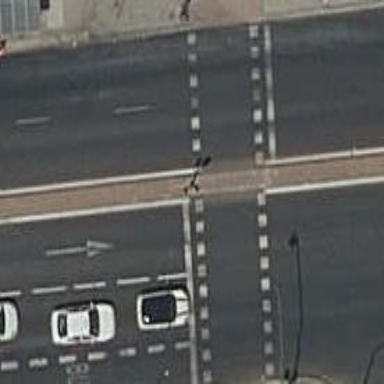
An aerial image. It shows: Zebra crossing with traffic signals. The crossing is marked by traffic lights.